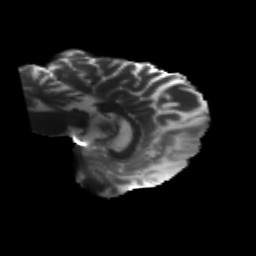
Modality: T2w
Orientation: sagittal
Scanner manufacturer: siemens
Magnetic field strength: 3 T
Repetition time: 8.8 s
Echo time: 0.085 s